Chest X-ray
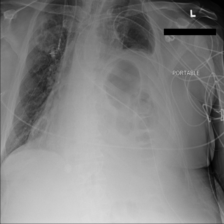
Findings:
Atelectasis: negative
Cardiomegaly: negative
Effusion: negative
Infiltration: negative
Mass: negative
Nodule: negative
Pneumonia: negative
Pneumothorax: negative
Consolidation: positive
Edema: negative
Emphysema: negative
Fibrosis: negative
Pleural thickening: negative
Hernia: negative